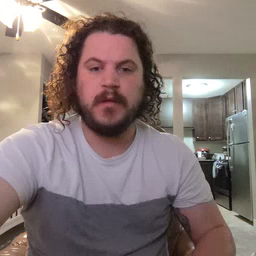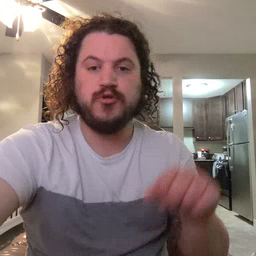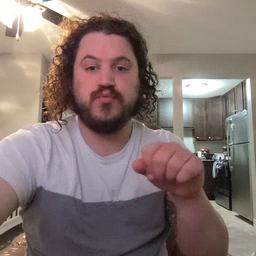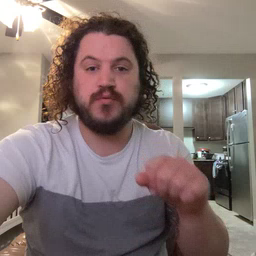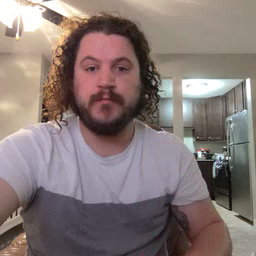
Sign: shoe